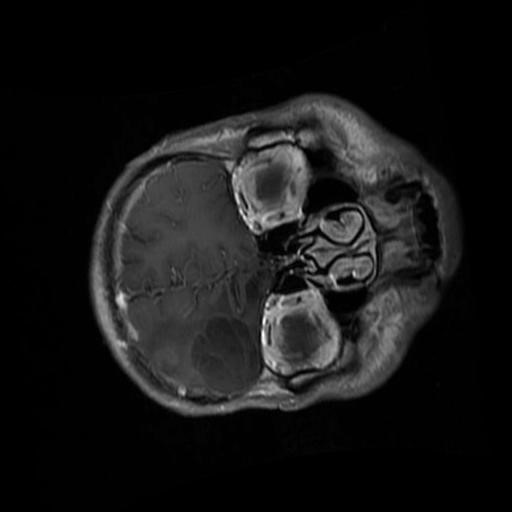
Label: brain_glioma